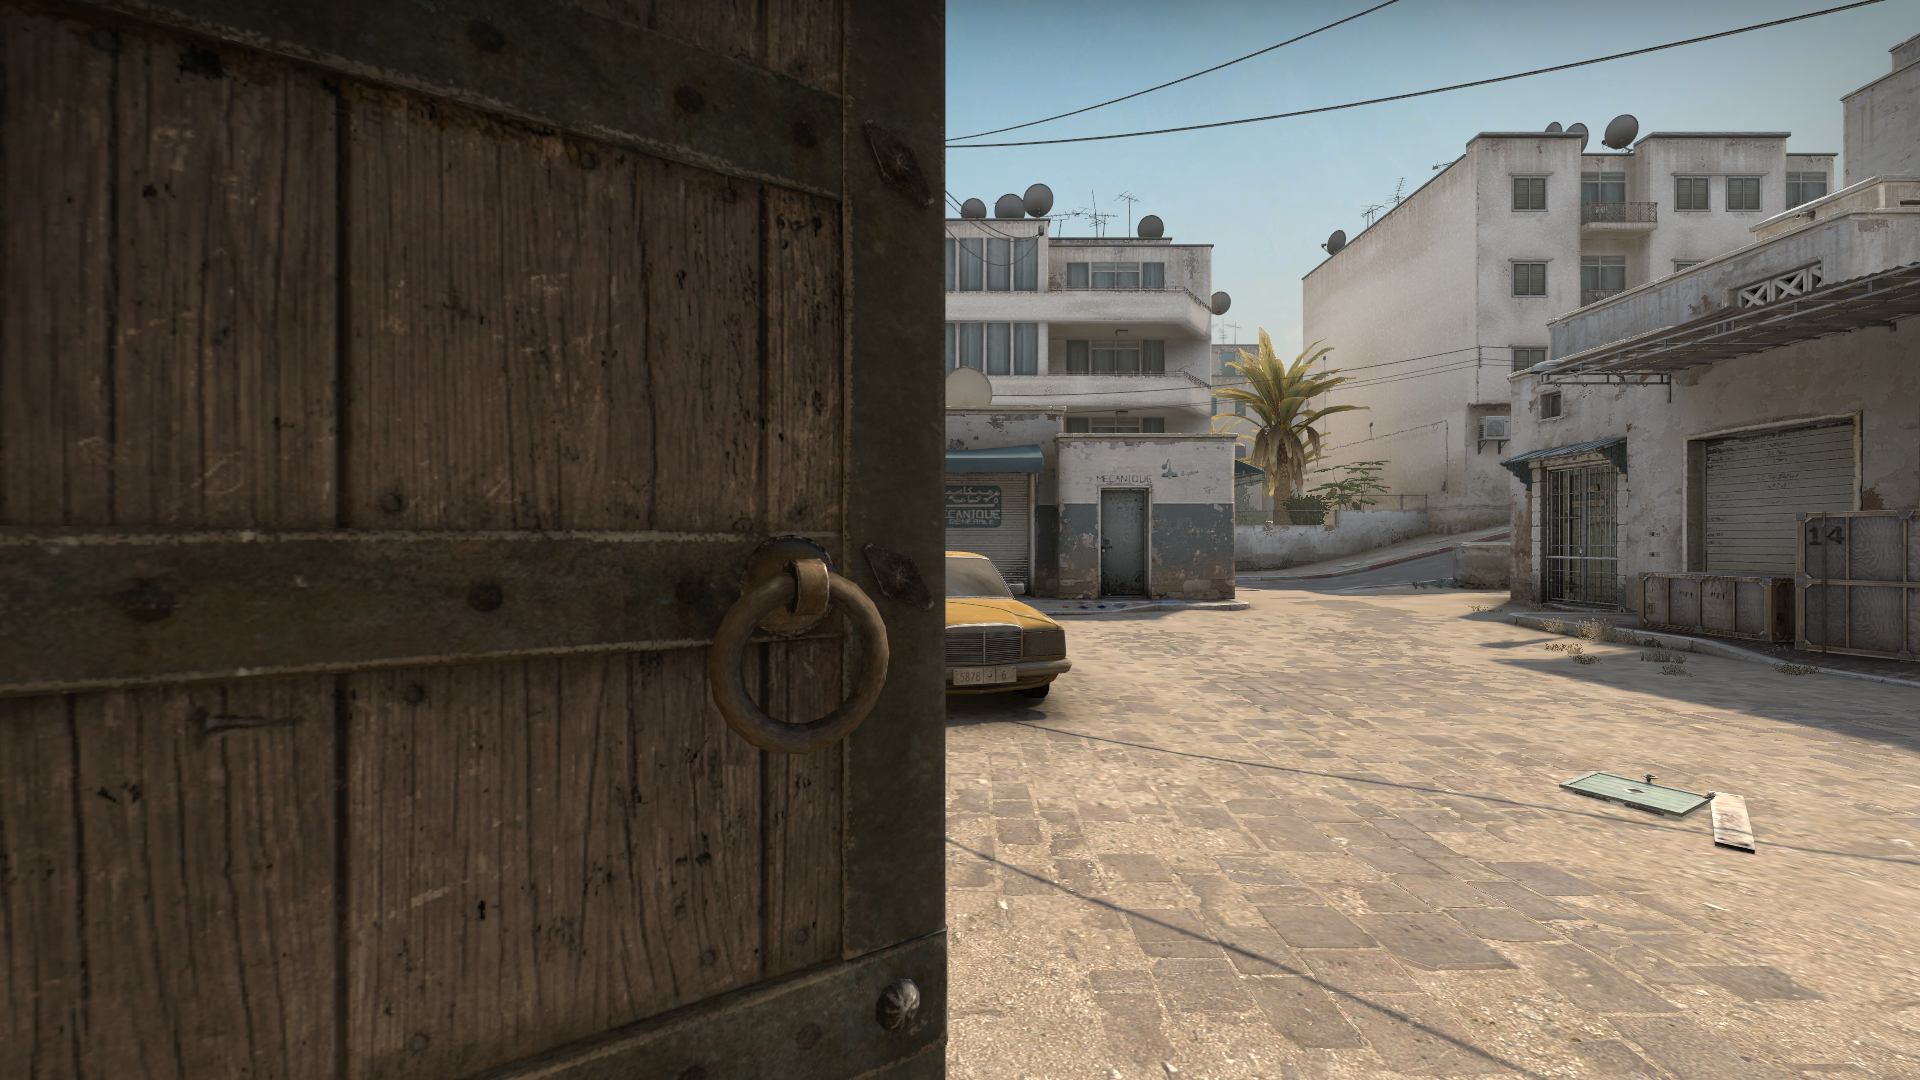
Map: de_dust2